Question: I am currently working for a <URL> with a flexslider issue.

The issue here is that by default, the slider navigation must appear when the slider starts the transition.
I overwrite the flexslider code to :
'''
$('#s1.flexslider').flexslider({
'directionNav':true,
'controlNav':true
});
'''
but still don't understand what the reason for the navigations not to work.
The default styles of the ul where the direction nav links is located is hidden by default.
The default markup of ul of the working slider:
'''
<ul class="flex-direction-nav" style="position: absolute; top: 0px; left: 0px; display: none; z-index: 1; opacity: 0;">
<li>
<a class="flex-prev" href="#">Previous</a>
</li>
<li>
<a class="flex-next" href="#">Next</a>
</li>
</ul>
'''
The default styles of ul:
'''
position: absolute;
top: 0px;
left: 0px;
display: none;
z-index: 1;
opacity: 0;
'''
Any help would be greatly appreciated.
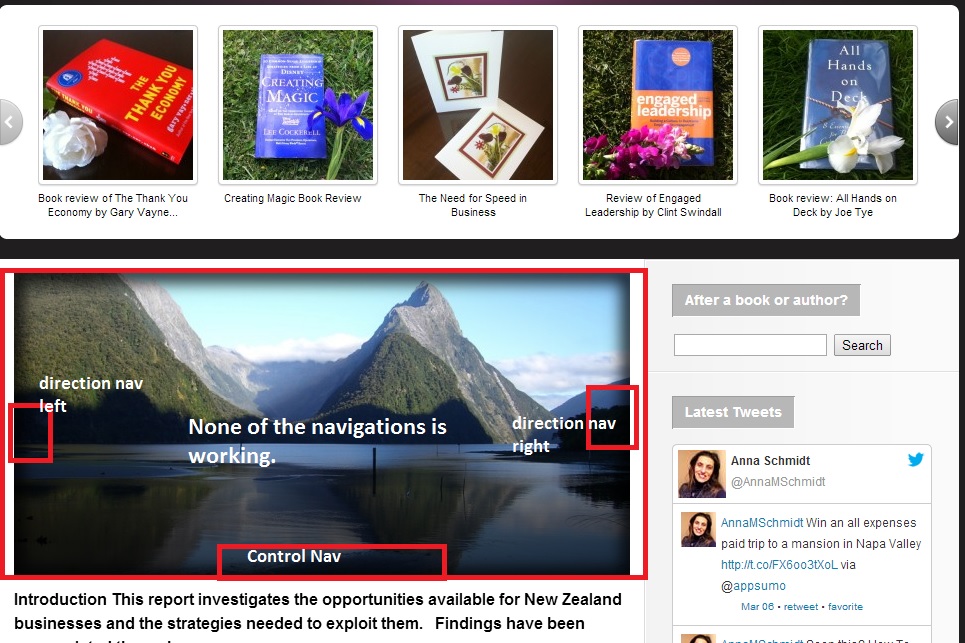
Answer: Try this
'''
.flex-control-nav {
background: none repeat scroll 0 0 #FFFFFF;
bottom: 127px !important;
display: block !important;
opacity: 0.66 !important;
padding: 10px;
position: absolute;
text-align: center;
top: auto !important;
width: 100%;
z-index: 999 !important;
}
.flex-direction-nav {
display: block !important;
opacity: 1 !important;
top: 30% !important;
width: 100%;
z-index: 999 !important;
}
.flex-direction-nav a {
color: rgba(0, 0, 0, 0.8);
cursor: pointer;
display: block;
height: 40px;
margin: 0;
opacity: 0;
overflow: hidden;
padding-top: 8px;
position: absolute;
text-shadow: 1px 1px 0 rgba(255, 255, 255, 0.3);
top: 50%;
transition: all 0.3s ease 0s;
width: 40px;
z-index: 10;
}
'''